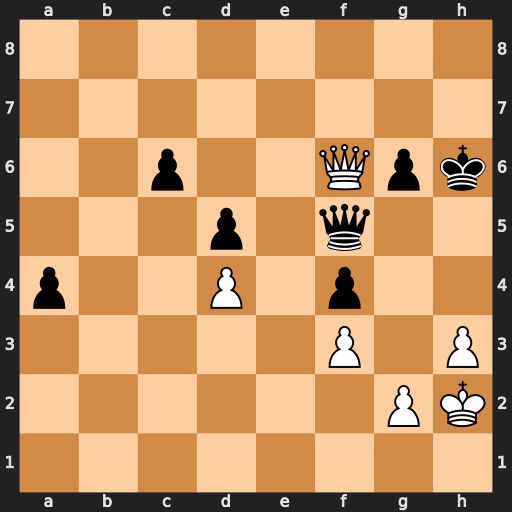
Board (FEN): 8/8/2p2Qpk/3p1q2/p2P1p2/5P1P/6PK/8
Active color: w
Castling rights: -
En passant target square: -
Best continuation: Qh8+ Kg5 h4#